Interaction volume radius: 5 \u00c5
Interaction volume height: 30 \u00c5
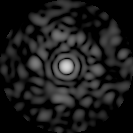
Disorder parameter: 0.845